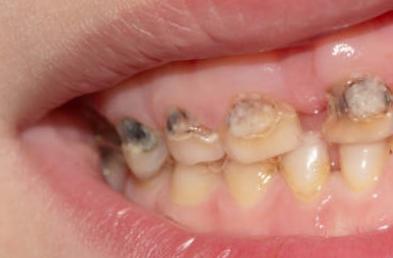
Condition: Caries